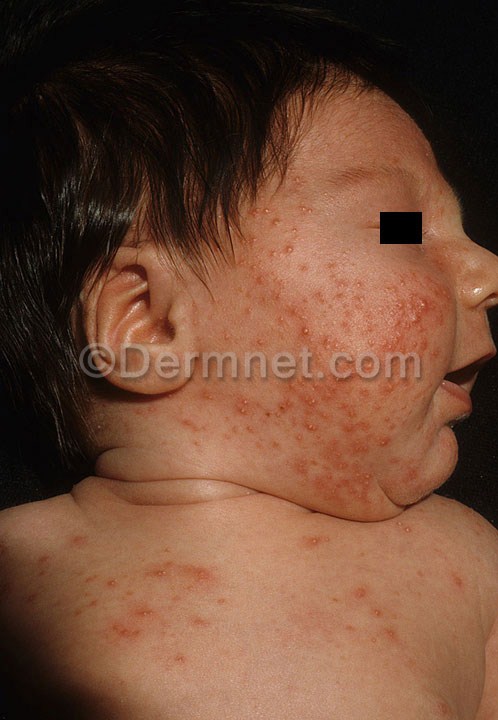
Disease: Acne and Rosacea Photos